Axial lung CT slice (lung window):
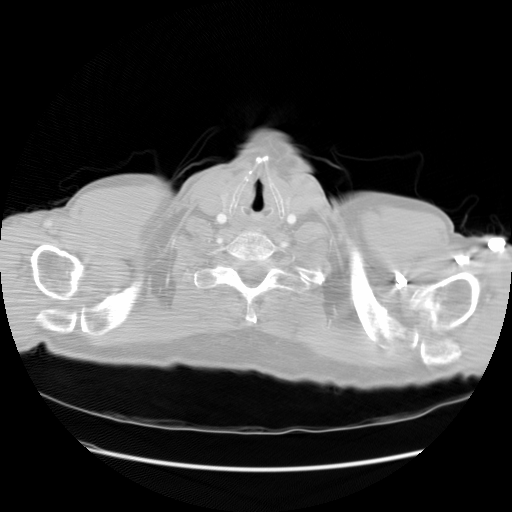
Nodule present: no